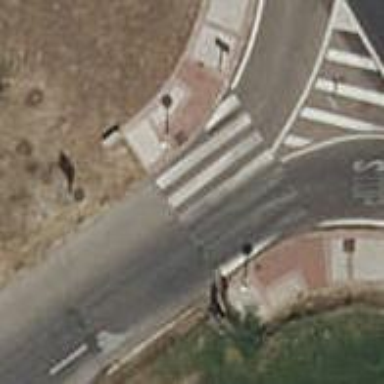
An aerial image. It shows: Uncontrolled road crossing.